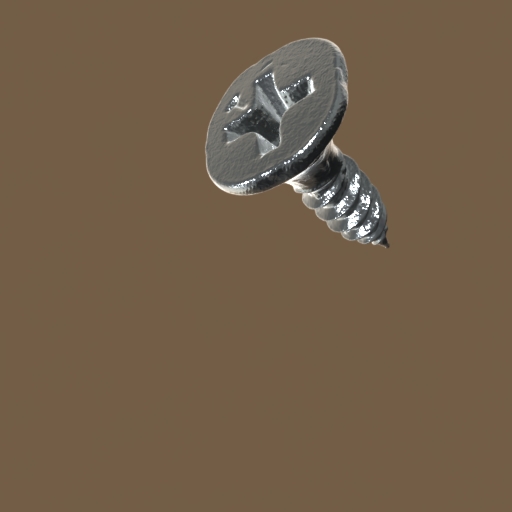
Label: screw